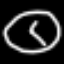
Label: clock